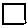
Label: square